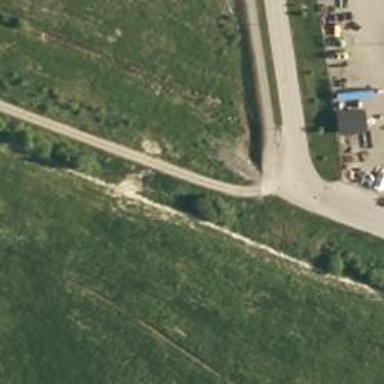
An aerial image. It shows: Track road groomed for classic and skating activities.